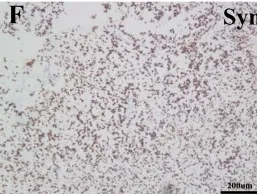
CD99. ZM-0296, ZSGB-BIO).
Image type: pathology (immunostaining)